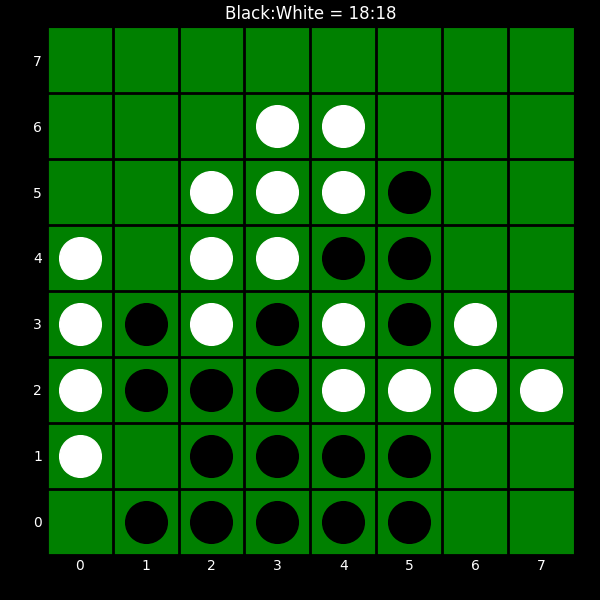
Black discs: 18
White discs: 18